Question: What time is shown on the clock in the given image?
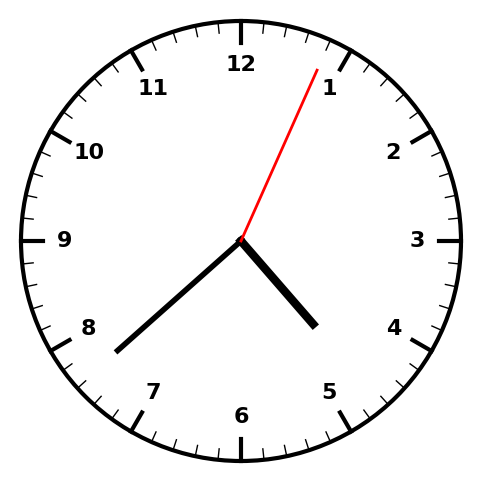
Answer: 04:38:04